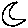
Label: moon